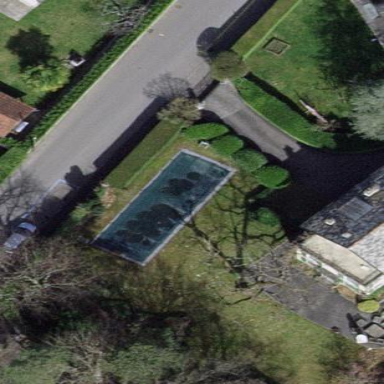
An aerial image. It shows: Outdoor swimming pool on leisure land.